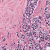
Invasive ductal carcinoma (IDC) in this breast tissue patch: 1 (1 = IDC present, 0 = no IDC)